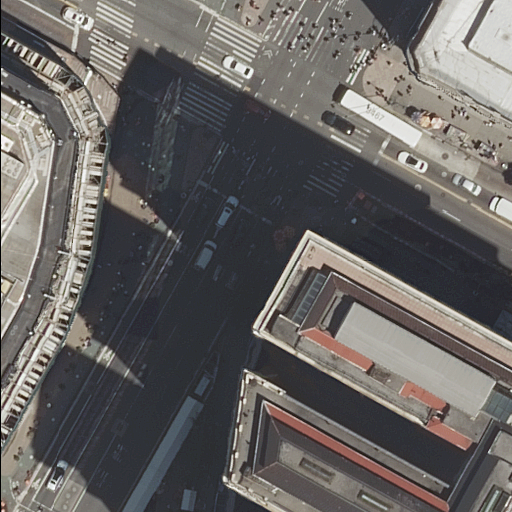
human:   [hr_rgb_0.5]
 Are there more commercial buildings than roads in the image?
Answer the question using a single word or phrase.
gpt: no

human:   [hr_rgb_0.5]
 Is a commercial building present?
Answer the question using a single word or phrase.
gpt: no

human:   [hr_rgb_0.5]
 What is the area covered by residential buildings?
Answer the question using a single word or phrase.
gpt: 3400m2

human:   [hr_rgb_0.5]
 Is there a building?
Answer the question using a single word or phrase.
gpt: yes

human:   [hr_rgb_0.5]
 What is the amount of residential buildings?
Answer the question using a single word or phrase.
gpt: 3

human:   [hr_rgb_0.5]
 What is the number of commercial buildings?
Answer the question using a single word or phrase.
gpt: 0

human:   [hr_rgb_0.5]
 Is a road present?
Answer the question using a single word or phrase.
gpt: yes

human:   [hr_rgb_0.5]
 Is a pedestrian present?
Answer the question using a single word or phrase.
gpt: yes

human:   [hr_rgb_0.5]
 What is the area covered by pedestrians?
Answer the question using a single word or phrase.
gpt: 2474m2

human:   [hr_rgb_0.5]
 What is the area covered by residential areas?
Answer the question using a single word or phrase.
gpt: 2876m2

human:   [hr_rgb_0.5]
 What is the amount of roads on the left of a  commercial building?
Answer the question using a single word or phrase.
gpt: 0

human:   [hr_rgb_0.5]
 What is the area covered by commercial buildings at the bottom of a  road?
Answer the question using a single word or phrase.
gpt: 0m2

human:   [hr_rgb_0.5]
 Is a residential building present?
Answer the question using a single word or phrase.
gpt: yes

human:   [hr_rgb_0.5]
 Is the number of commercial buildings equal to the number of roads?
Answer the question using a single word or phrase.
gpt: no

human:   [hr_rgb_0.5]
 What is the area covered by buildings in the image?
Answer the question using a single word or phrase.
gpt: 3400m2

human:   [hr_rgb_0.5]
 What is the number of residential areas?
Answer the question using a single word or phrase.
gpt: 1

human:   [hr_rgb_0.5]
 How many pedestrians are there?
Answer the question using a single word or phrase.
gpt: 3

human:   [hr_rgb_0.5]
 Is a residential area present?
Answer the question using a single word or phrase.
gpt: yes

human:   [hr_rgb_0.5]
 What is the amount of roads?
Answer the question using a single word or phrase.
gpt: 27

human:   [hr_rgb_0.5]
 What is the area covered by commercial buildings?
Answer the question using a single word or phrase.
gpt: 0m2

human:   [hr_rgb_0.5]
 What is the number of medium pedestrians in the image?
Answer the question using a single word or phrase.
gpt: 0

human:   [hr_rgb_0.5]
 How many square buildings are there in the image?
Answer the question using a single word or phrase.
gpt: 0

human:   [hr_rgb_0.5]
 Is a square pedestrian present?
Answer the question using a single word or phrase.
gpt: no

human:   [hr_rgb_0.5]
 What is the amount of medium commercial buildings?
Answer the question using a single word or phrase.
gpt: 0

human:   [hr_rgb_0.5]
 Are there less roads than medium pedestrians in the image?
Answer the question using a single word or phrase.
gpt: no

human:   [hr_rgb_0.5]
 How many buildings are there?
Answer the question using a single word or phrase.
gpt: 3

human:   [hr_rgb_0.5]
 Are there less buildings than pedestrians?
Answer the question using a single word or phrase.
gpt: no

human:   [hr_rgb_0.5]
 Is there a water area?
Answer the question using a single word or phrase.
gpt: no

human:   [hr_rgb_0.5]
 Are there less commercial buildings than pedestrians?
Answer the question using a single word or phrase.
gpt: yes

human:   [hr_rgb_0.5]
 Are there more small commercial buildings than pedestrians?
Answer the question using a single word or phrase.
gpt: no

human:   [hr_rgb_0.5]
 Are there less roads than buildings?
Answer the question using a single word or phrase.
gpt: no

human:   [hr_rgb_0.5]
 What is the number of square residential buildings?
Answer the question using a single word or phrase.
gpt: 0

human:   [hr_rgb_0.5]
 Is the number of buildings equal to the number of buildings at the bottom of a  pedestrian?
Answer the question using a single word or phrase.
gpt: no

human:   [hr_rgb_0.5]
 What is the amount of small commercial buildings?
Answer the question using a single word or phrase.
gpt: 0

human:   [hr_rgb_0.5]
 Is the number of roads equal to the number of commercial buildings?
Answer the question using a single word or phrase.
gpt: no

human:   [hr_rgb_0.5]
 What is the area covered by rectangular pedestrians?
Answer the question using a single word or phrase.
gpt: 55m2

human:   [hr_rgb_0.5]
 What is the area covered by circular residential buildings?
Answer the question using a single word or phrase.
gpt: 0m2

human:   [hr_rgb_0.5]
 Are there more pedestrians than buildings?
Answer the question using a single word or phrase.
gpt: no

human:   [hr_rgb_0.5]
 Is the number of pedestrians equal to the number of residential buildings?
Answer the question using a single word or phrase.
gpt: yes

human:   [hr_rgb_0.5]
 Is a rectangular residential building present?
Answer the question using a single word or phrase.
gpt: yes

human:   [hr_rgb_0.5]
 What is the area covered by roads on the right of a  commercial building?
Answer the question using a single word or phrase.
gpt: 0m2

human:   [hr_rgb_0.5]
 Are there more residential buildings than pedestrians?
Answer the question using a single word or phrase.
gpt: no

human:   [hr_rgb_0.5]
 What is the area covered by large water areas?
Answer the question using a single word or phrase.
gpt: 0m2

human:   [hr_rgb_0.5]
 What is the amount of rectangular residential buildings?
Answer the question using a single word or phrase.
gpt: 3

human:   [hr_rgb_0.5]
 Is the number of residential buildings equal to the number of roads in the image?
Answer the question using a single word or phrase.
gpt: no

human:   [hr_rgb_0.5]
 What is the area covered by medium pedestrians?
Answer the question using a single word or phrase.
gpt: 0m2

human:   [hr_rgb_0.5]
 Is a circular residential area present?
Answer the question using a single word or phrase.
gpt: no

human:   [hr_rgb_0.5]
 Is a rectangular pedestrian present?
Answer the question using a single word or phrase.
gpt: yes

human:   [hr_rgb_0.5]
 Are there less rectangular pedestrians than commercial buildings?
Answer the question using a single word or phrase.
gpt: no

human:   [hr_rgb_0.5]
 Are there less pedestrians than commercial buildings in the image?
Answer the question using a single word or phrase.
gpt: no

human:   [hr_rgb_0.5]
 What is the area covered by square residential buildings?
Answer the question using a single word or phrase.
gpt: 0m2

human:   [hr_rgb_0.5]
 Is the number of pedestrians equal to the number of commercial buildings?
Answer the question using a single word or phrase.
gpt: no

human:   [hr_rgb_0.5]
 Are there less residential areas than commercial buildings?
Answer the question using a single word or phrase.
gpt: no

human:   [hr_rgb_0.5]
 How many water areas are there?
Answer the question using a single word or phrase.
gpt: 0

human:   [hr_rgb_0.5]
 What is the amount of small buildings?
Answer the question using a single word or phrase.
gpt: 0

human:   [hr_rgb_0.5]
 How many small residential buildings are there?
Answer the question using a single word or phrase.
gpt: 0

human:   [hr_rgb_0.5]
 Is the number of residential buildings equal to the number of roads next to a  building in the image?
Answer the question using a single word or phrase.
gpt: no

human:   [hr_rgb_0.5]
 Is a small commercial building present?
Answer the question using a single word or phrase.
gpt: no

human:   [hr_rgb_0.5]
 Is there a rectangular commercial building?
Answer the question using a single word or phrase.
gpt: no

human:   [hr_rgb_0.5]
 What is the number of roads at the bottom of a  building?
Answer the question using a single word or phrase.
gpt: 16

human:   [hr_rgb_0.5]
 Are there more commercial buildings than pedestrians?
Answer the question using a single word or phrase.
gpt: no

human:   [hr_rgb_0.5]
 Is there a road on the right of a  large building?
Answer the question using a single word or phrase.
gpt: yes

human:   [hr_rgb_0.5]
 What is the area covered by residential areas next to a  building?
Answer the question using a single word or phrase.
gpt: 2876m2

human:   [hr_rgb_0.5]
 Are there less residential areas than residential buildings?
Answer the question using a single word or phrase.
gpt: yes